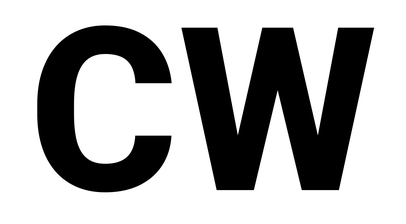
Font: Roboto_ExtraBold